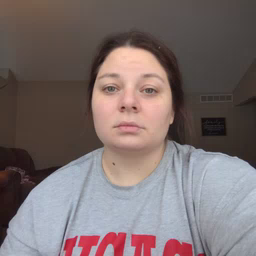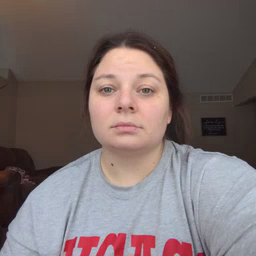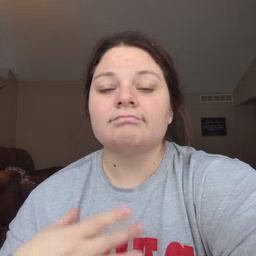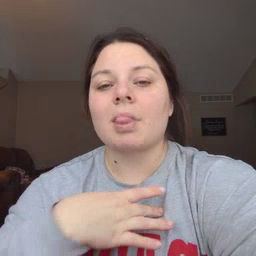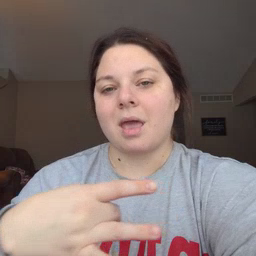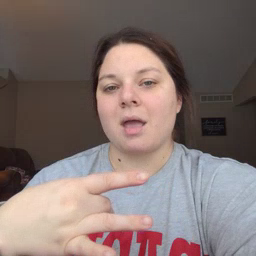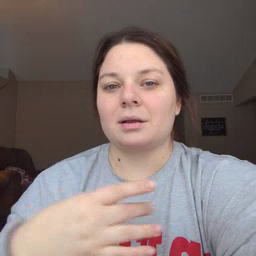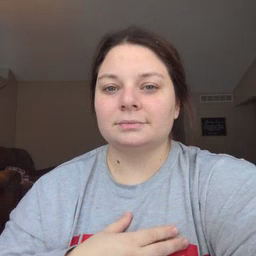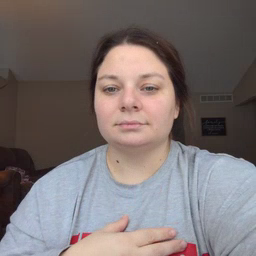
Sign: like